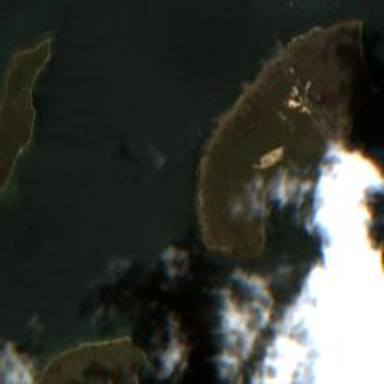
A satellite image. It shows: Island with natural coastline.